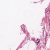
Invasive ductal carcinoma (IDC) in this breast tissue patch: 0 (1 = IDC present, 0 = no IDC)